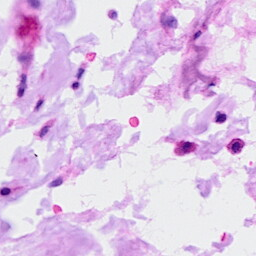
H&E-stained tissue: Ovarian